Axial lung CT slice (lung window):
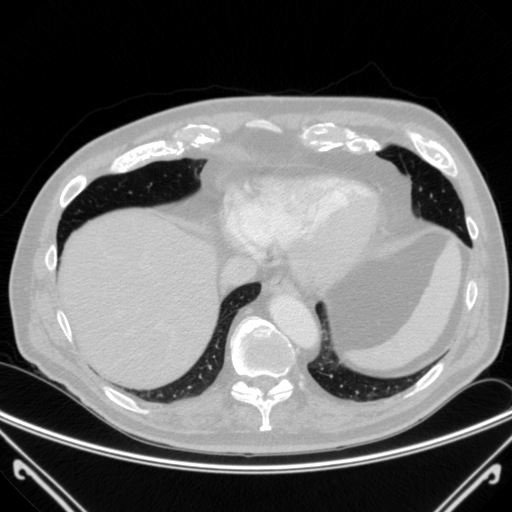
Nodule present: no